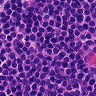
Metastatic tissue present: no